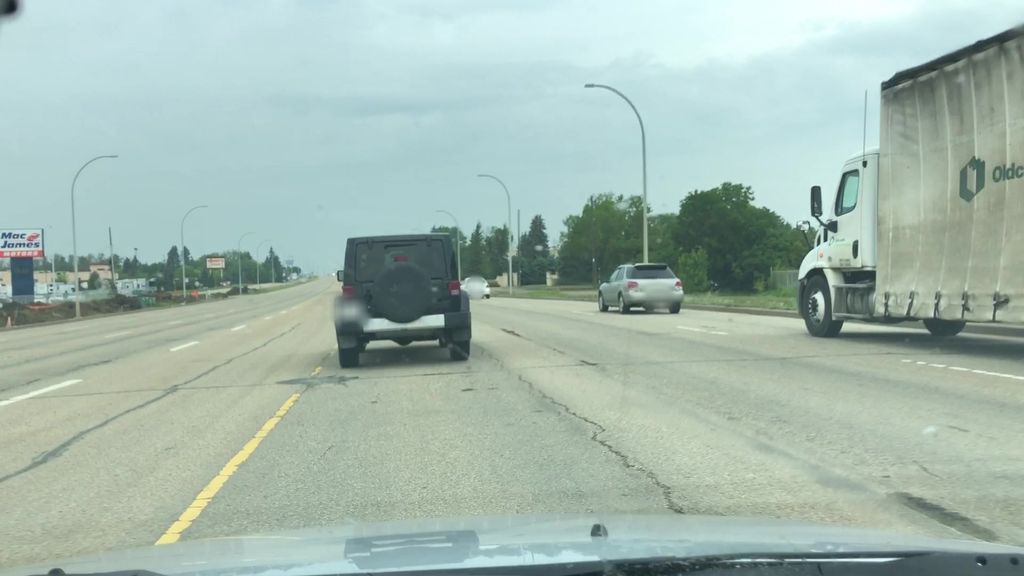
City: edmonton